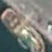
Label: Towing_vessel